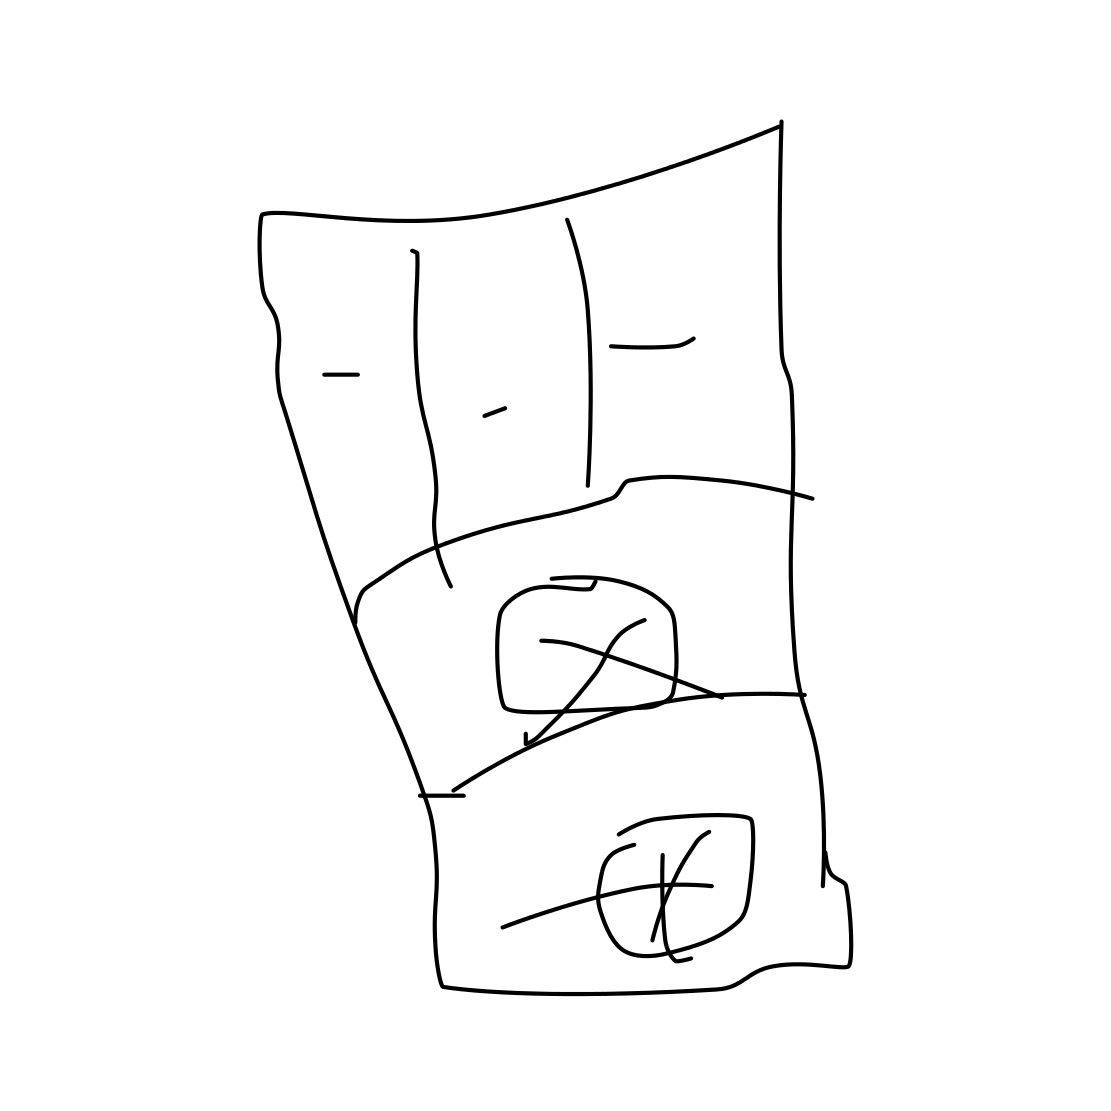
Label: door